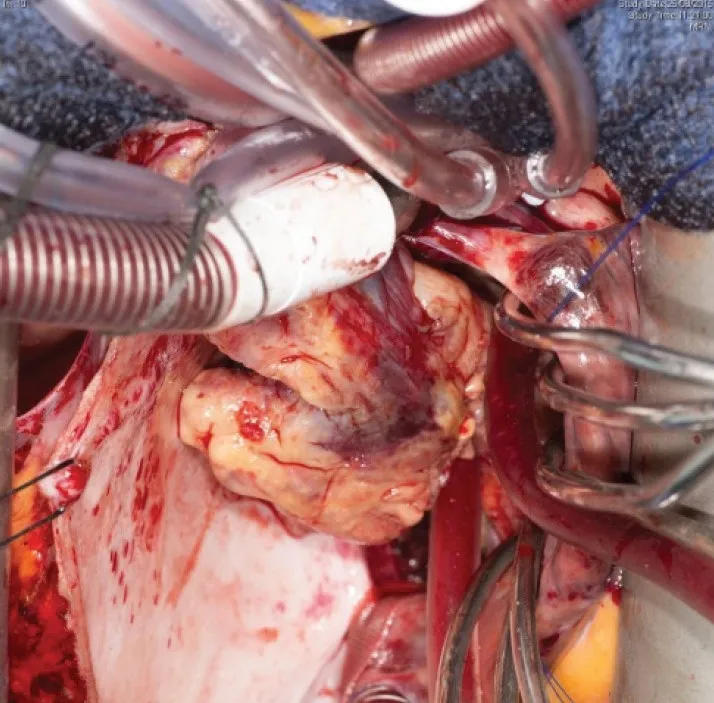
Surgery 2015.
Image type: medical_photograph (other_medical_photograph)